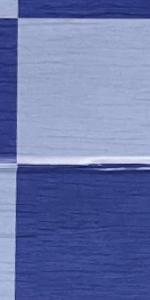
Label: Empty